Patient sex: F
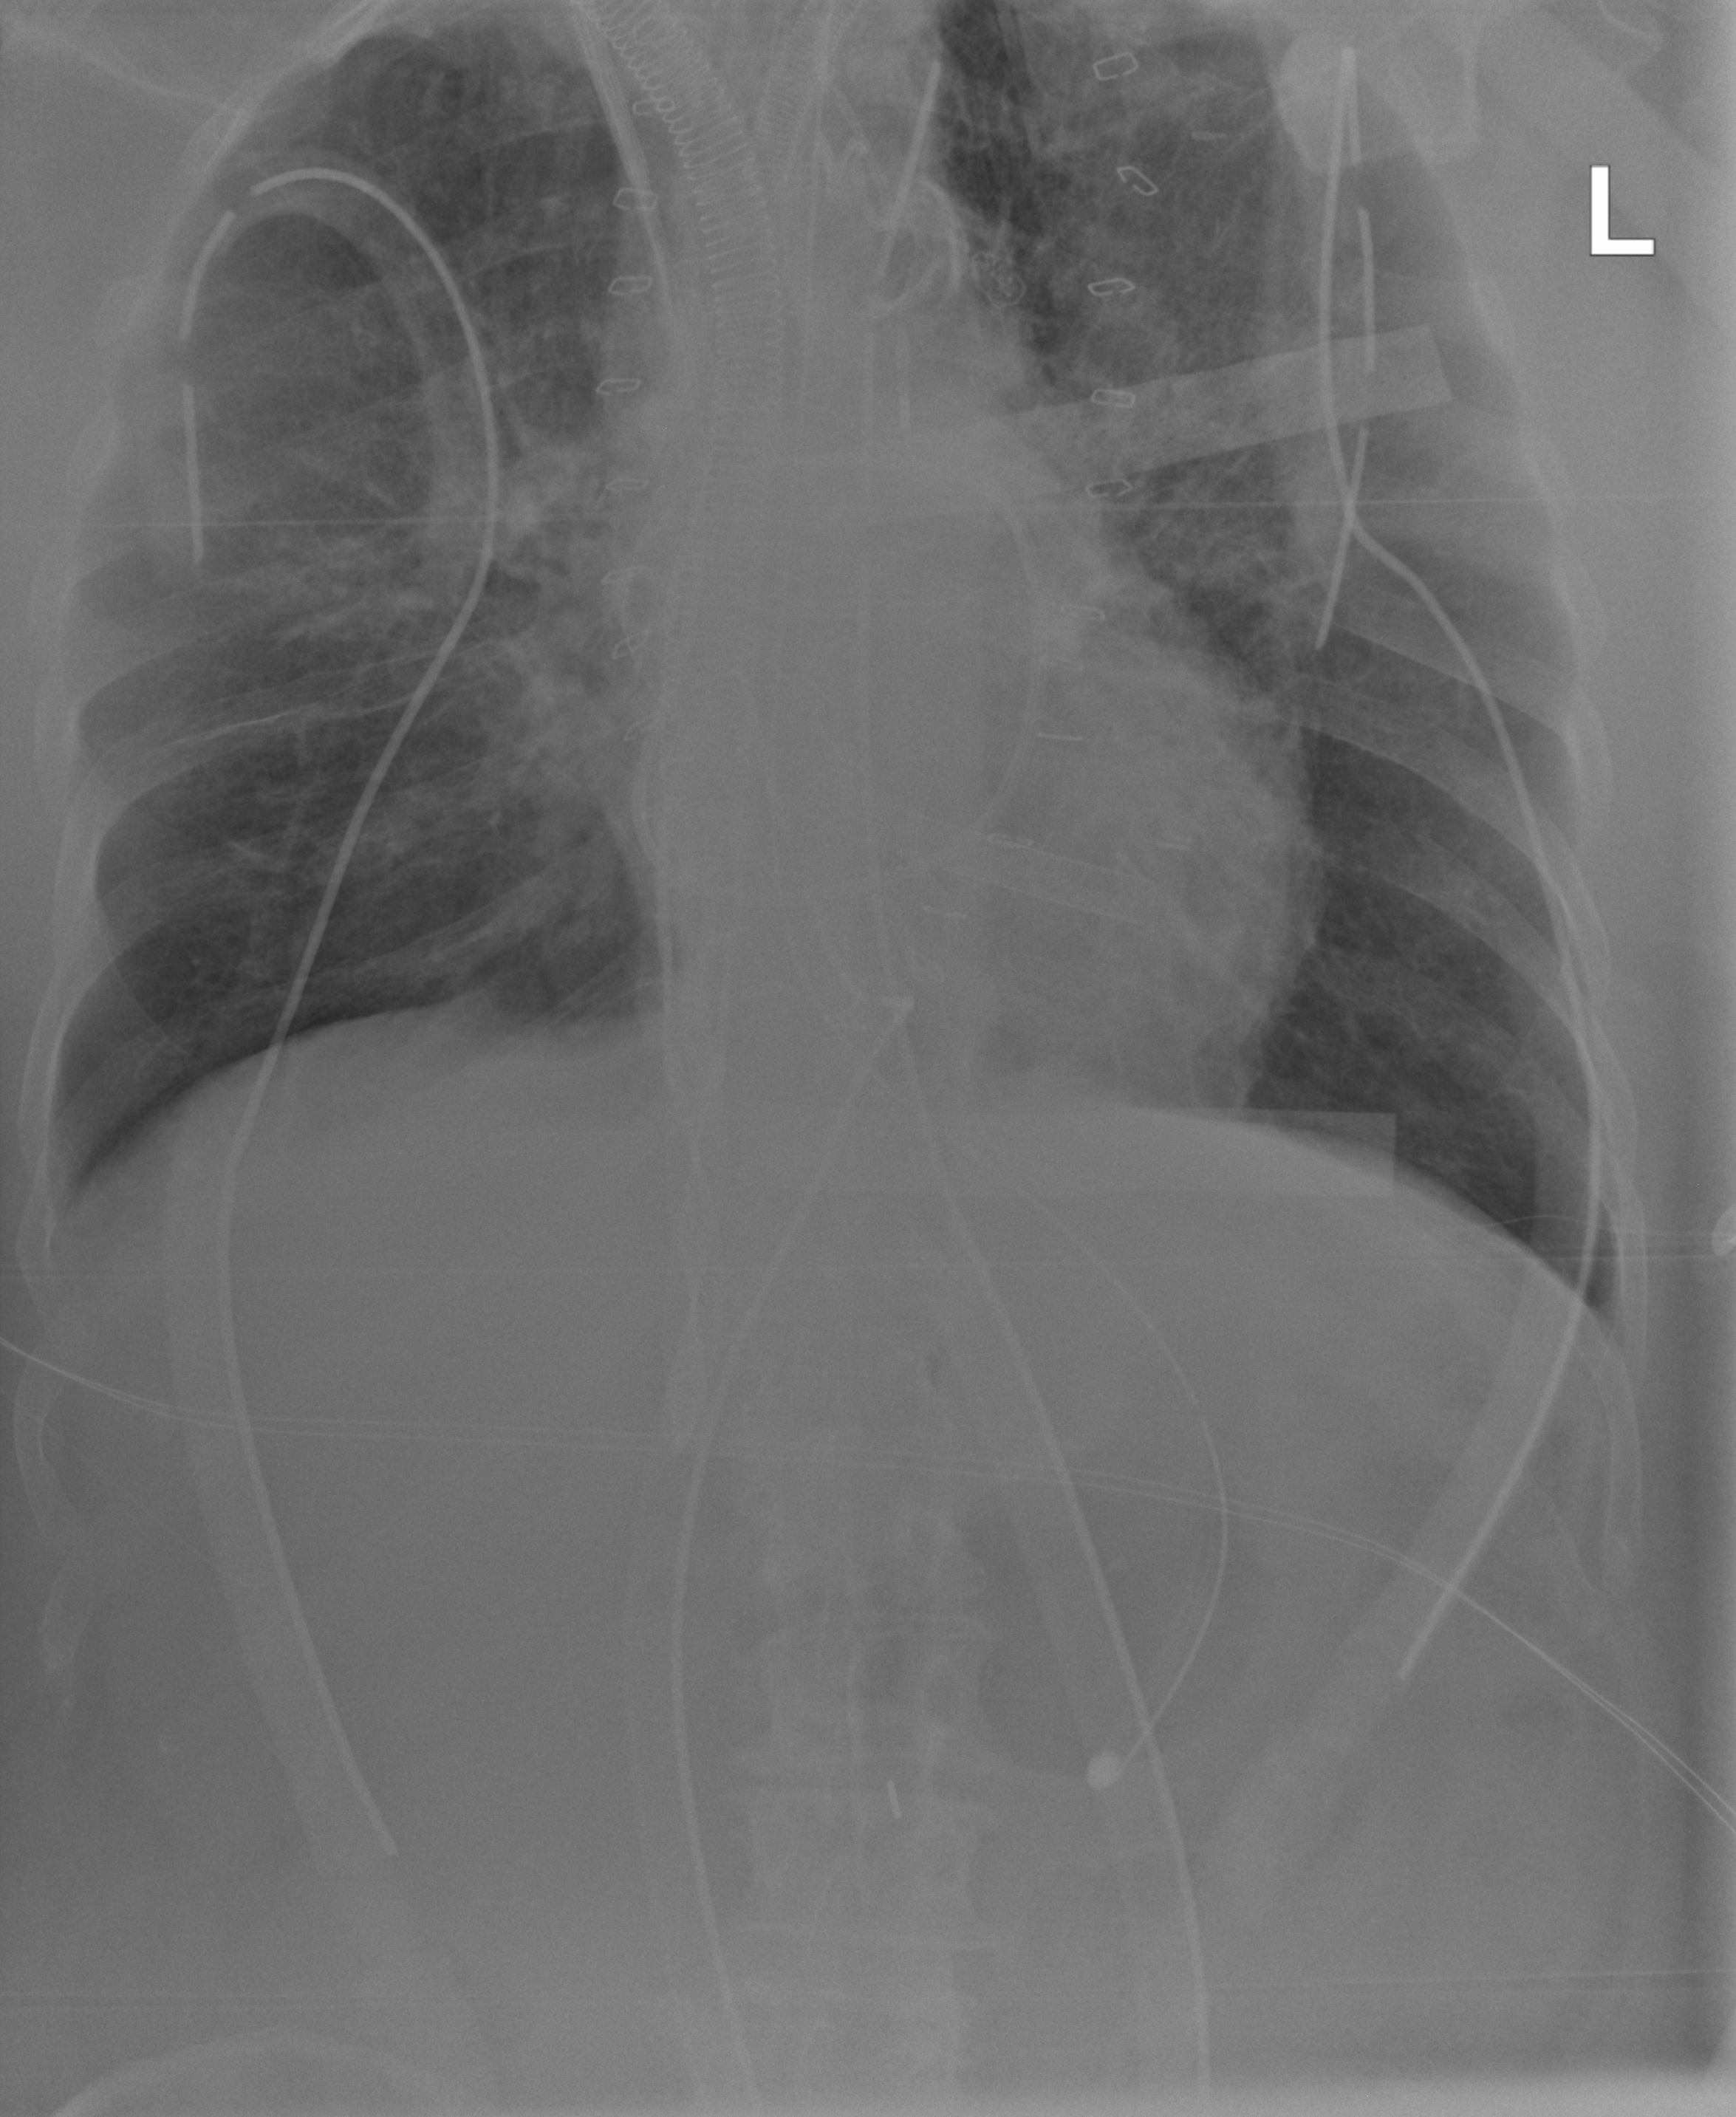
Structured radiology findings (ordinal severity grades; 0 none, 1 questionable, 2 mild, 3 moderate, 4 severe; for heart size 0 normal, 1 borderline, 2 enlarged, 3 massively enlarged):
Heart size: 0
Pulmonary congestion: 2
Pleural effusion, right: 1
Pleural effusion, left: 0
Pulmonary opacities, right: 3
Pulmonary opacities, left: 2
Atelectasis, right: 2
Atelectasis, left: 1